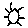
Label: sun